Question: I have this image

and I have this css
'''
#loadingSpinnerBackground {
position: absolute;
top: 0;
left: 0;
height:100%;
width:100%;
cursor: not-allowed;
opacity: 0.5;
background: #000000 url('http://i.imgur.com/HEAD5PU.gif') center no-repeat;
z-index: 99;
}
'''
and I'm trying to use is to show on an overlay, like <URL>
But the gif does not show the "LOADING" text on the overlay. Is there a way to get it back?
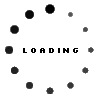
Answer: Here it's now showing because I changed the background. (Edited because I think they want answers to sound professional)
'''
background: red url('http://i.imgur.com/HEAD5PU.gif') center no-repeat;
'''
<URL>